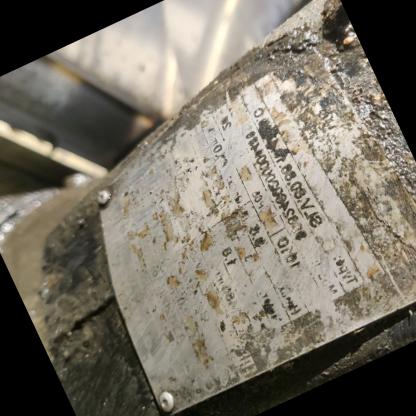
Klasa: tabliczka-znamionowa